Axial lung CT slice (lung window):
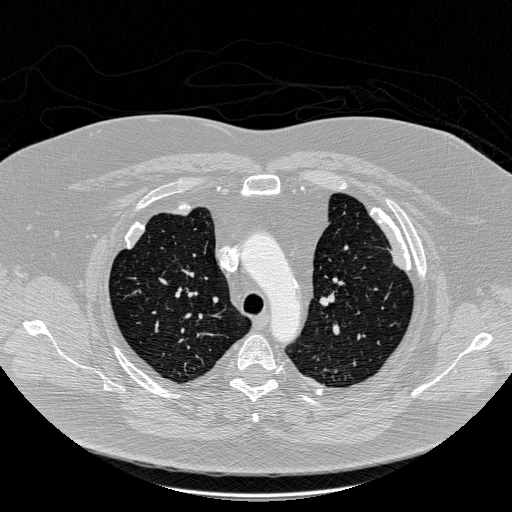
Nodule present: no